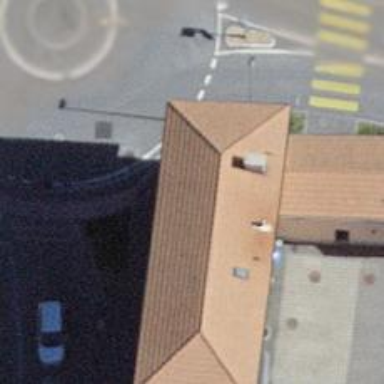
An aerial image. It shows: Clothing store.